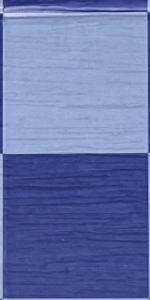
Label: Empty